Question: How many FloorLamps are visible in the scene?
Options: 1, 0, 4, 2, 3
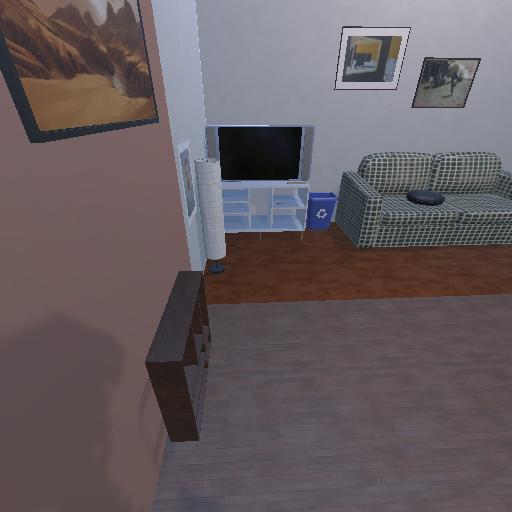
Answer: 1